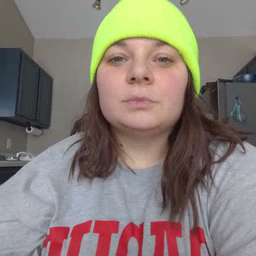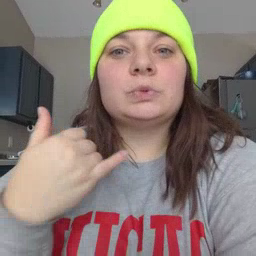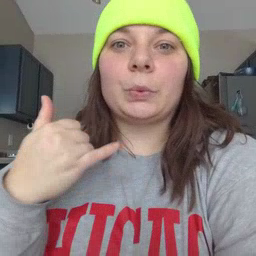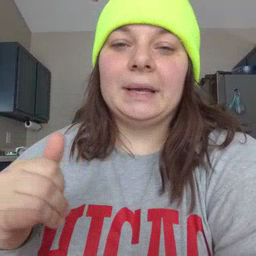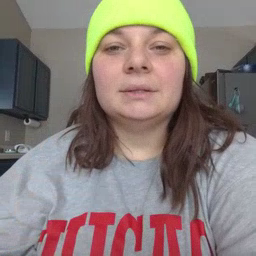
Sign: toy